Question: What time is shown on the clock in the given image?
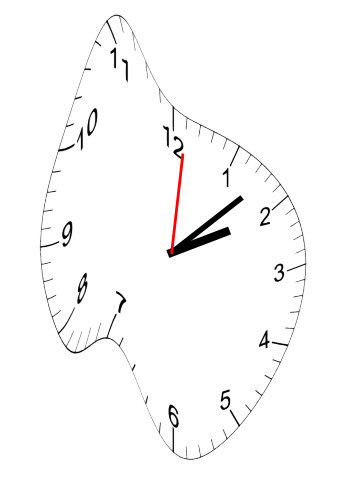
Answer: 02:08:01